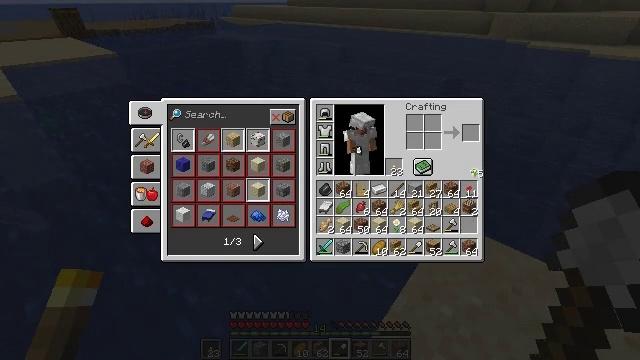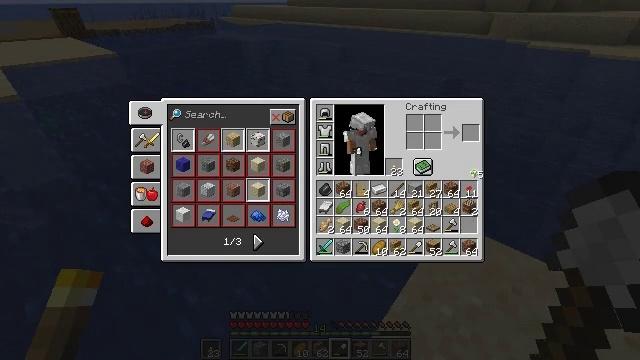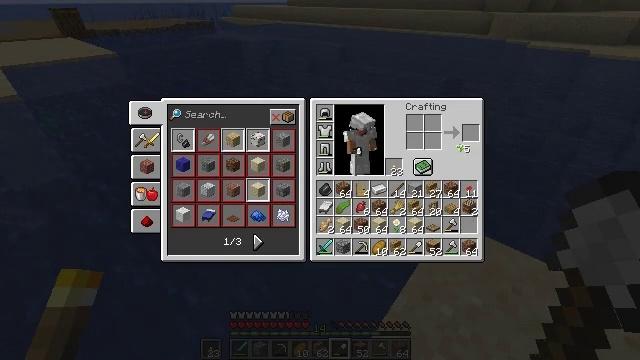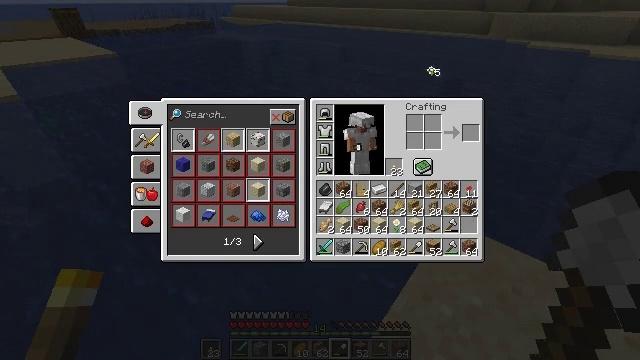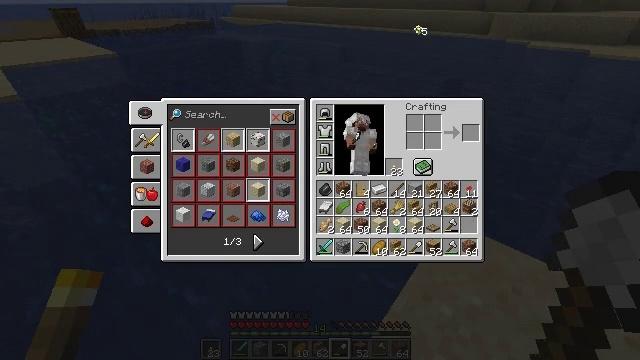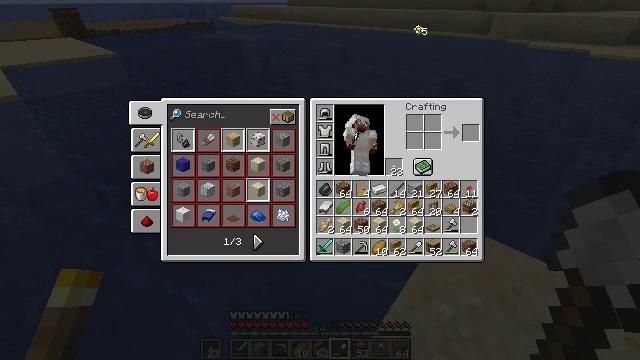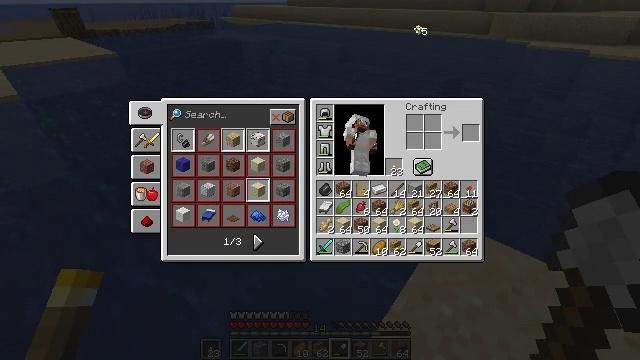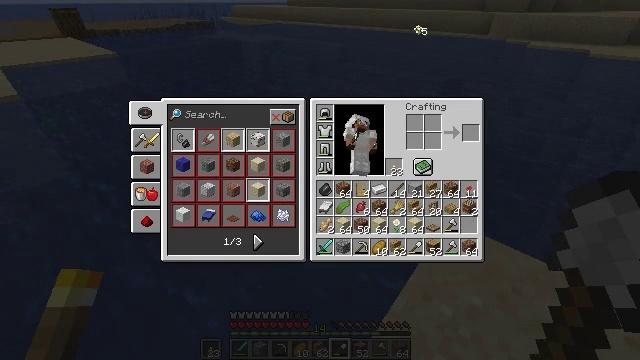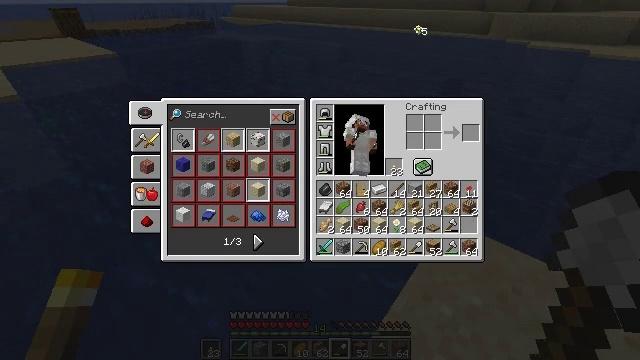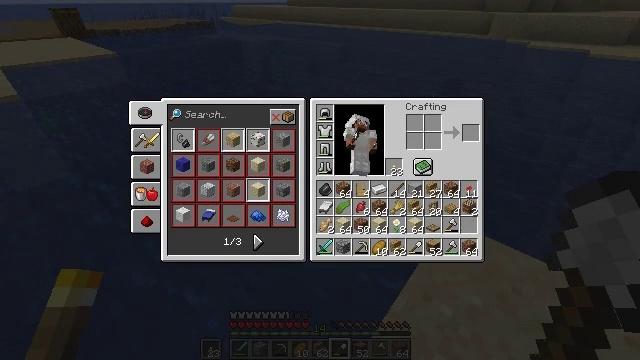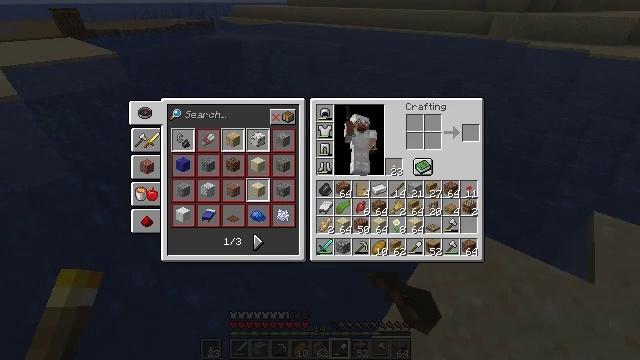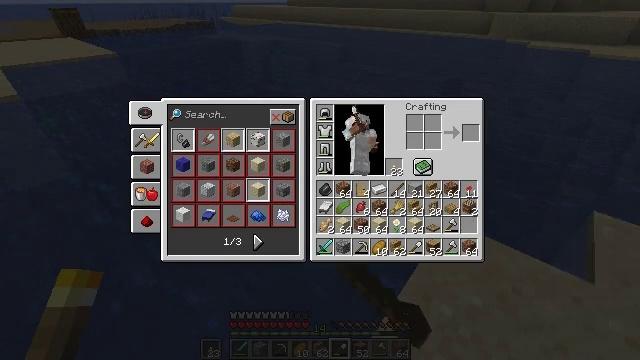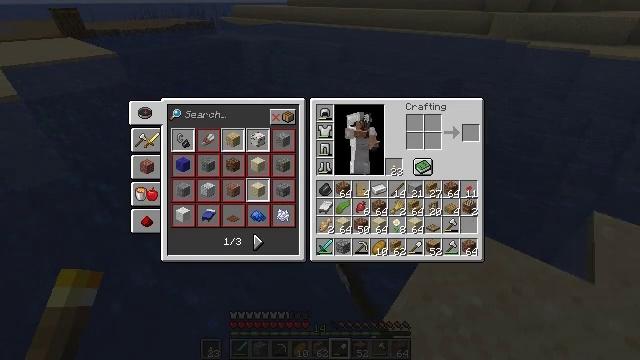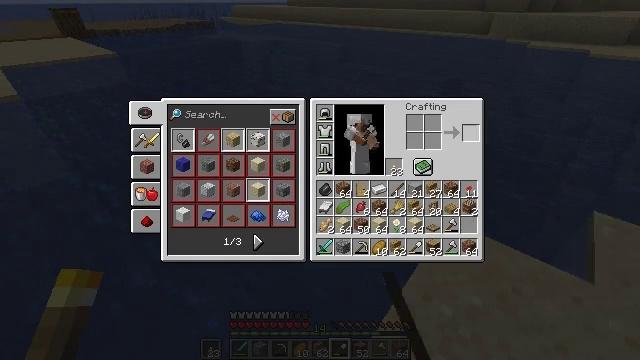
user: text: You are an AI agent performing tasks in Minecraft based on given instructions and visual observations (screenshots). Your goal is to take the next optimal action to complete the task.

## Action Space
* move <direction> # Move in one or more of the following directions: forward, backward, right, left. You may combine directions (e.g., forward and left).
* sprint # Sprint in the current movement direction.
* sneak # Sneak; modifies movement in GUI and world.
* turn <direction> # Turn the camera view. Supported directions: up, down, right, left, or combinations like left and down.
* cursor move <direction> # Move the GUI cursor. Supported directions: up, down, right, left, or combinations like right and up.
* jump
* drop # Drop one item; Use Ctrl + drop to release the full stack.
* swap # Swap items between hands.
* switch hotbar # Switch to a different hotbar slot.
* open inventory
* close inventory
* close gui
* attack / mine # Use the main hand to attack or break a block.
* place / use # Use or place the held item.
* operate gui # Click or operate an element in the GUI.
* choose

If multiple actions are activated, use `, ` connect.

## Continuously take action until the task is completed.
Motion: motion action
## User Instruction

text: Drop an azure bluet.
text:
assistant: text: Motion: no_op
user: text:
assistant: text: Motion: cursor move left and up
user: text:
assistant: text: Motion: cursor move left and up
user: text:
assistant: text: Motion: cursor move left and up
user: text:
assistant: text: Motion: no_op
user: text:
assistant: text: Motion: operate gui
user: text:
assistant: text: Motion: operate gui
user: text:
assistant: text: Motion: operate gui
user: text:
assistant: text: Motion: cursor move down
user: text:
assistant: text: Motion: cursor move right and down
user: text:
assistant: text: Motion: cursor move right and down
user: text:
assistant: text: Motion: cursor move right and down
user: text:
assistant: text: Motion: cursor move down
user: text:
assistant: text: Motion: no_op